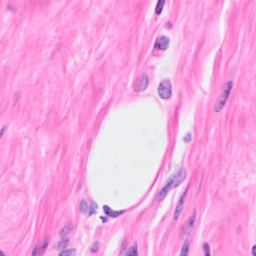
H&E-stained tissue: Breast